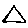
Label: triangle